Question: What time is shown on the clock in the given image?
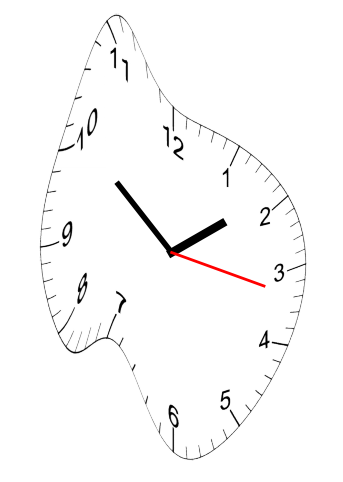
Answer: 01:51:17